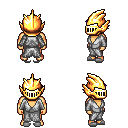
a pixel art fantasy rpg character, male body template, human, tanned skin, white robe, metal pants, blue long mohawk hairstyle, gold helm, white slippers, four views (front, back, left, right), 2x2 character sprite sheet, small pixel art, hard edges, no anti-aliasing